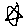
Label: star